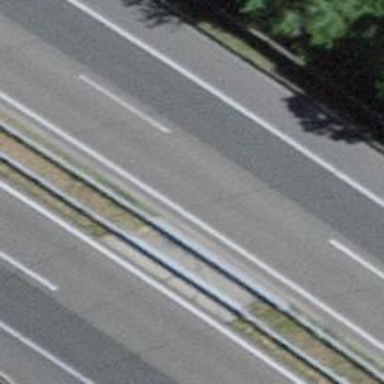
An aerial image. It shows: Motorway bridge with asphalt surface.